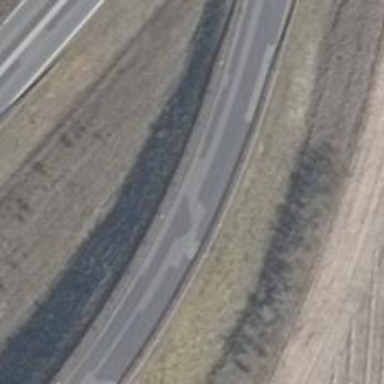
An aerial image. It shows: Asphalt road with secondary link designation.